Question: In Sec. 4.7 of the classical textbook "Discrete-Time Signal Processing (3rd)", the efficient implementation of multi-rate processing is well discussed. The first method deal with the "interchange of filtering with compressor/expander", and the following figure shows the interchange in downsampling.
Since downsampling can cause aliasing, the pre-filtering is necessary. In the figure, we can notice that H(z) in (a) and H(z^M) in (b); however, if aliasing has occurred after downsampling in (a), can H(z) eliminates the aliasing? Thank you!
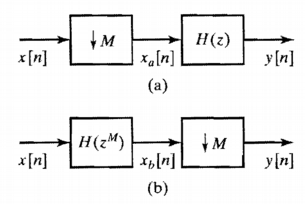
Answer: Yes, as long as the original filter was of the form 'H(z^M)', meaning that only every 'M'th coefficient of the filter is non-zero.
The reason this is possible comes down to the fact that only each 'M'th input sample actually factors into the output sequence in this configuration. It is a special case since input samples at non multiples of 'M' are always cancelled out by either the filter zero coefficients or the decimator. It is unnecessary to even consider input samples at indexes other than multiples of 'M'.
This means you can decimate the input first and then apply the filter with its zero coefficients removed.